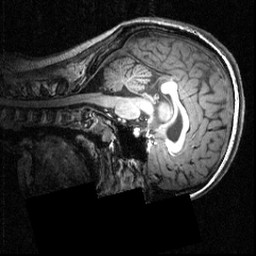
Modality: T1w
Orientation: sagittal
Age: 19
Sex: female
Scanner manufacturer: siemens
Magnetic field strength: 3.951 T
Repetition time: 1.5 s
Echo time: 0.00335 s